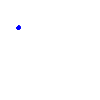
Particle: kaon